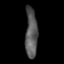
Tissue: skin
Cell type: Epithelial cells
Senescence score: 0.7693
Nuclear area (px): 593
Mean DAPI intensity: 87.951